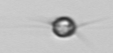
Label: Acanthoica_quattrospina